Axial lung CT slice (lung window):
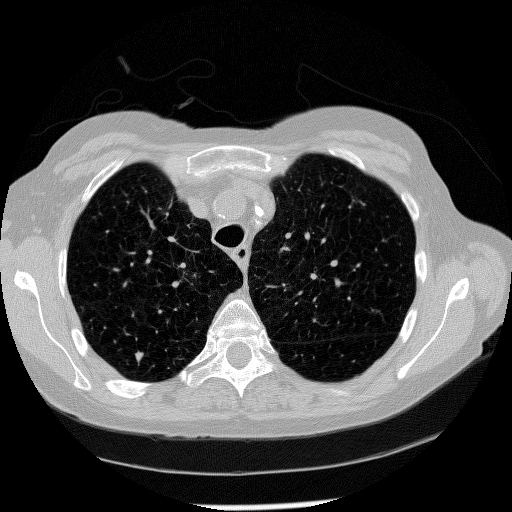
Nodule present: yes
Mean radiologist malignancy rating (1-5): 3.25